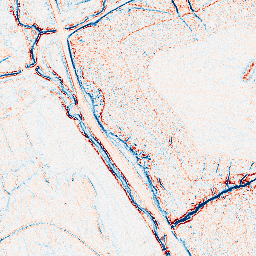
Category: edge_preserving
Decomposition family: anisotropic_diffusion
Decomposition parameters: iterations: 10
kappa: 100
gamma: 0.05
Upsampling method: lanczos
Upsampling parameters: scale: 2
Upsampling scale: 2